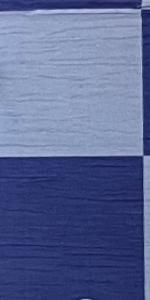
Label: Empty